Question: I am attempting to recreate these two content boxes stacked ontop of one another without images - <URL> is this possible or would an image have to be used for the lower box?

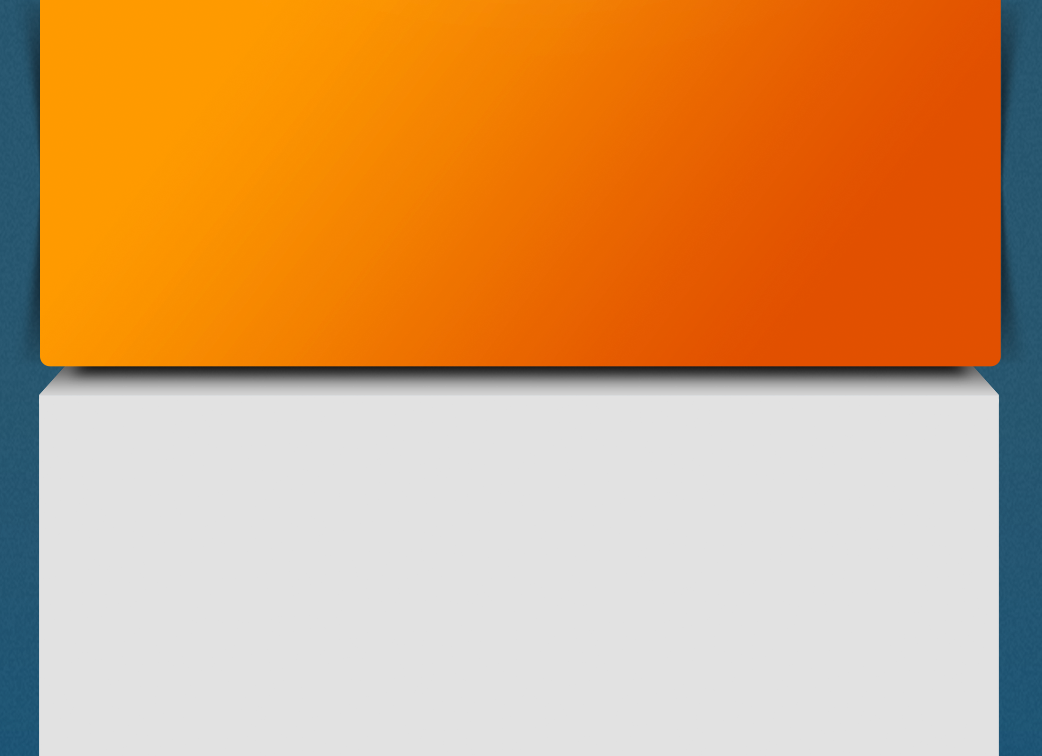
Answer: It can be reproduced really well, with minimal markup in... well, almost any browser, really. I did two versions, the for both is the same.
'''
<div class='box box1'>
<div class='box1-content'>Box 1 content goes here.</div>
</div>
<div class='box box2'>Box 2 content goes here.</div>
'''
The uses and should work in Safari, Chrome, Firefox and IE10. Opera and IE9 (and older) don't support 3D transforms, so it won't work for those.
# demo
Relevant :
'''
html { background: linear-gradient(#165284, #3672a4) no-repeat; }
.box { position: relative; margin: 0 auto; width: 90%; }
.box1-content, .box2 { box-sizing: border-box; padding: 1%; min-height: 16em; }
.box1 { z-index: 2; margin-bottom: 1.6em; box-shadow: 0 1.4em 1em -1em; }
.box1:before, .box1:after {
position: absolute;
z-index: -1;
top: .5em; right: .6em; bottom: .5em; left: .6em;
border-radius: .35em;
box-shadow: 0 0 2em;
content: '';
}
.box1:before { transform: skewX(5deg); }
.box1:after { transform: skewX(-5deg); }
.box1-content {
border-radius: 0 0 .5em .5em;
background: linear-gradient(-45deg, #e14f00, #f88d00);
}
.box2 { z-index: 1; background: gainsboro; perspective: 32em; }
.box2:before {
display: block;
position: absolute;
bottom: 100%; left: 0;
width: 100%; height: 5em;
transform: rotateX(45deg);
transform-origin: 50% 100% 0;
background: linear-gradient(dimgrey, silver);
content: '';
}
'''
---
The is the one and should work fully (shadows + emulate 3D effect) in Chrome, Safari, Firefox, IE9+ and Opera. The 3D effect should also be emulated in IE8, even if the shadows won't be there.
# demo
Relevant :
'''
html {
filter: progid:DXImageTransform.Microsoft.gradient(startColorstr='#165284',
endColorstr='#3672a4', GradientType=0); /* fallback for IE9/8 */
background: linear-gradient(#165284, #3672a4) no-repeat;
}
.box { position: relative; margin: 0 auto; width: 90%; }
.box1-content, .box2 { box-sizing: border-box; padding: 1%; min-height: 16em; }
.box1 {
z-index: 2;
margin-bottom: 1.6em;
box-shadow: 0 1.4em 1em -1em; /* not supported in IE8 */
}
.box1:before, .box1:after {
position: absolute;
z-index: -1;
top: .5em; right: .6em; bottom: .5em; left: .6em;
border-radius: .35em; /* not supported in IE8 */
box-shadow: 0 0 2em; /* not supported in IE8 */
content: '';
}
.box1:before { transform: skewX(5deg); } /* not supported in IE8 */
.box1:after { transform: skewX(-5deg); } /* not supported in IE8 */
.box1-content {
border-radius: 0 0 .5em .5em;
filter: progid:DXImageTransform.Microsoft.gradient(startColorstr='#e14f00',
endColorstr='#f88d00', GradientType=1); /* fallback for IE9/8 */
background: linear-gradient(-45deg, #e14f00, #f88d00);
}
.box2 { z-index: 1; background: gainsboro; }
.box2:before {
position: absolute;
bottom: 100%; right: 0; left: 0;
border: solid 4em transparent;
border-bottom: solid 5em silver;
content: '';
}
'''
You could go overboard and try to emulate shadows for IE8/ 3D effect and shadows for IE7 using additional elements instead of pseudo-elements and applying matrix transform/ shadow filters on those, but I think it's not worth it.